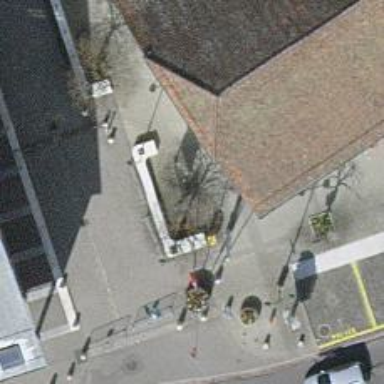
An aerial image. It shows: Post box is visible.